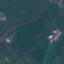
Label: Pasture